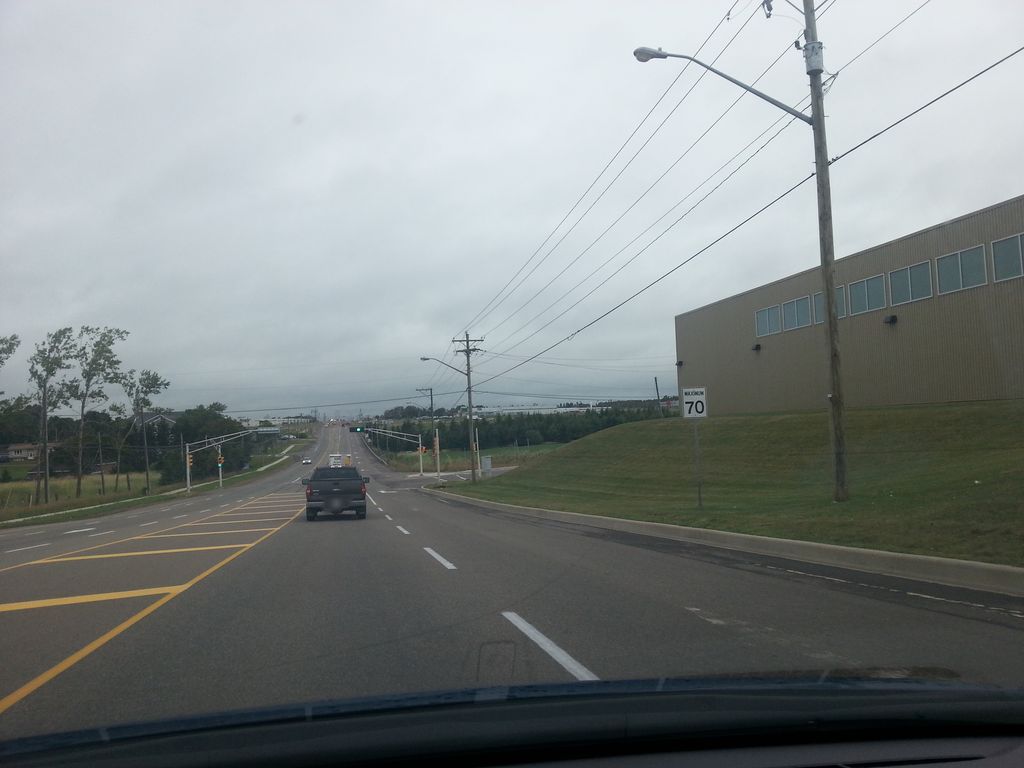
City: charlottetown